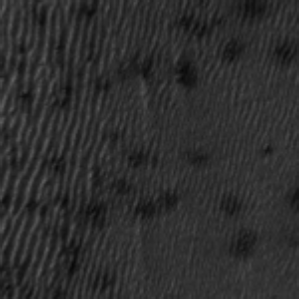
Label: frost